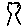
Label: tree